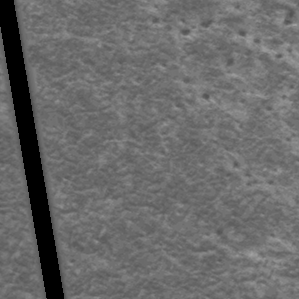
Label: frost